Question: The two photos that I've attached below show a dataframe table and a table that was exported out to csv file. I'm wondering if there is any command that can modify the date so that the dates shown on both files would be the same.
On the dataframe: 2017-08-01 -> but after exporting out it becomes 2017/8/1( ->2017/08/01).
Does anyone know how it can be done, or do I can only manually edit the cell format?
[
<URL>
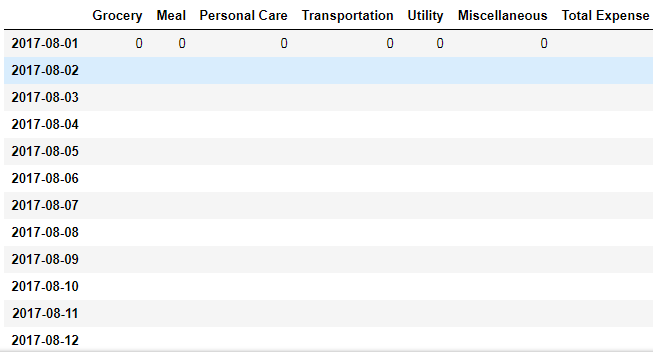
Answer: <URL>
When you make the call to the 'to_csv' function, you can supply it the parameter 'date_format='%Y-%m-%d''.